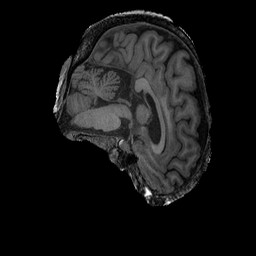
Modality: T1w
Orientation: sagittal
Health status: ill
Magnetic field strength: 3 T